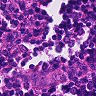
Metastatic tissue present: no